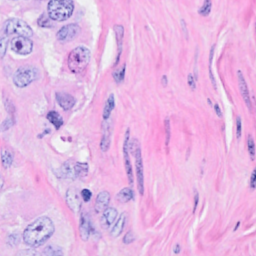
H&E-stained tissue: Breast